Question: I use this code inside a subclass of CALayer which instances are sublayers of the root CALayer.
'''
-(void)setSelected:(bool)s {
selected=s;
if (s)
{
CATransform3D rot = CATransform3DMakeRotation(M_PI, 0, 1, 0);
rot.m34=-1.0 / 200;
[self setTransform:rot];
}
else
{
CATransform3D rot = CATransform3DMakeRotation(0, 0, 1, 0);
rot.m34=-1.0 / 200;
[self setTransform:rot];
}
}
'''
When the selected property to set to TRUE, here is what happens: the rotation is done until the angle is equal to M_PI/2, then the layer disappears because it is orthogonal. The end of the animation is wrong: the edge that appeared to grow in the first part of the animation (for example on the left side), ends the animation on the left side instead of the right side. However the content is flipped.
I think this has something to do with the interpolation between the two rotation matrices but I can't understand exactly what is happening.
Details: The animation looks like it is doing this:
1. increment rotation around Y axis by +Pi/2
2. content flipping
3. increment rotation around Y axis by -Pi/2, as if it bounced of the (yz)plane
The flipped content is what I am trying to achieve.
Here are the frames of the animation I get. As you can see, the small side of the trapezoid is always of the left; it should be on the right on at the end of the animation (top right frame).

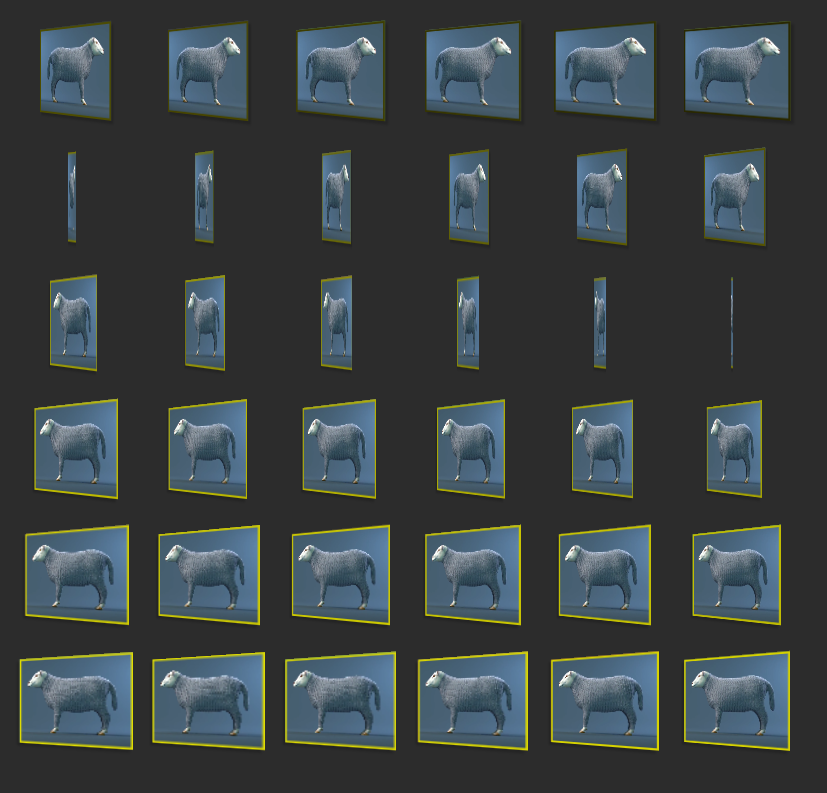
Answer: The math of your transform is not correct. You should apply the perspective transform after the rotation transform, which means concatenating both transforms. Changing the m34 coefficient of your rotation transform is not equivalent.
You should replace your code by the following :
'''
-(void)setSelected:(bool)s {
selected=s;
CATransform3D perpectiveTransform = CATransform3DIdentity;
perpectiveTransform.m34 =-1.0 / 200;
if (s)
{
CATransform3D rot = CATransform3DMakeRotation(M_PI, 0, 1, 0);
[self setTransform:CATransform3DConcat(rot, perpectiveTransform)];
}
else
{
CATransform3D rot = CATransform3DMakeRotation(0, 0, 1, 0);
[self setTransform:CATransform3DConcat(rot, perpectiveTransform)];
}
}
'''
By the way, an often more convenient method to apply perspective transforms is to use the superlayer's 'sublayerTransform' property, thus applying it to every sublayer (if this is needed).
This would yield something like :
'''
self.superlayer.sublayerTransform = perspectiveTransform; //do this in your setup
....
self.transform = rot;
'''
for an identical looking result.